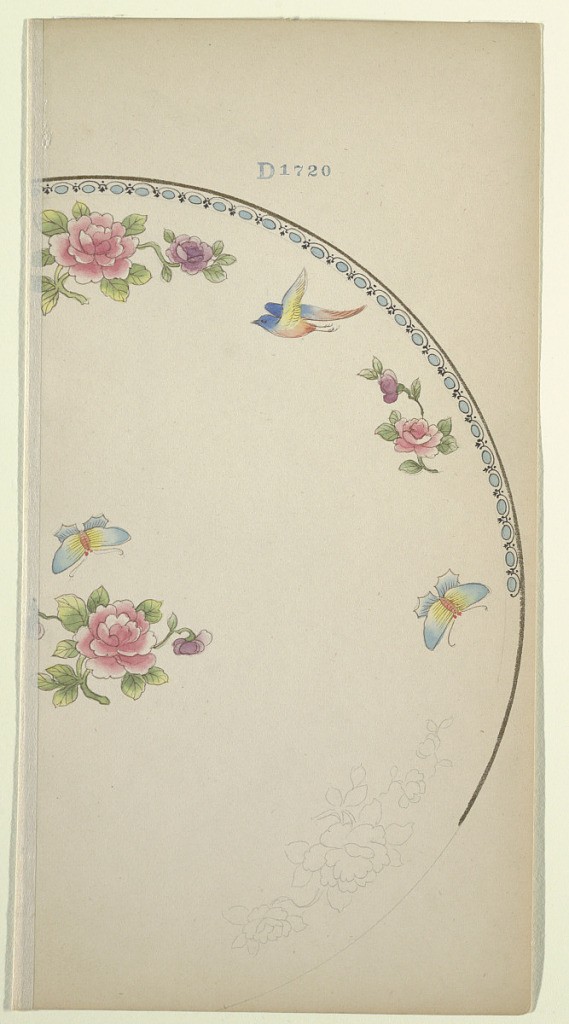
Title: Design for a Plate
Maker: Noritake, Japan and New York, New York, USA
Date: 1880–1910
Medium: Brush and watercolor, gold gouache, graphite on cream paper
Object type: Drawing
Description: Design for a partial plate decorated at the gold rim with light blue ovals, the border has a colored bird, pink and purple roses with green leaves, and a butterfly; the well is decorated with roses and a butterfly. Unfinished design in graphite at lower right.